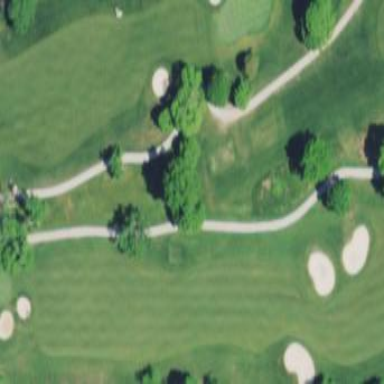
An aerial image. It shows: Grassy area designated as golf fairway.